Question: I have been adding a new class in Android Studio, but the pre-made classes were already in blue. The one that I created is in red. Then I created another one and linked it into Git and it turned green. How can I make the red color file into a blue colored one?

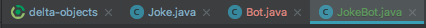
Answer: These colours correlate to your Version Control System.
Red indicates a file hasn't been added to staging - this means that when you run 'git commit', the red files will not be included. Calling 'git add' on the file will add to staging and turn it green.
Green indicates a completely new file is in staging, and will be committed to the git repository when you run 'git commit'
Blue indicates a file that is in staging, but that has been modified.
So, green or blue doesn't matter - both file are in staging. It simply indicates whether a file has been newly added, or has been modified.
Also see <URL>
:
You can also run 'git status' from the terminal in Android Studio to see how the file colours match.